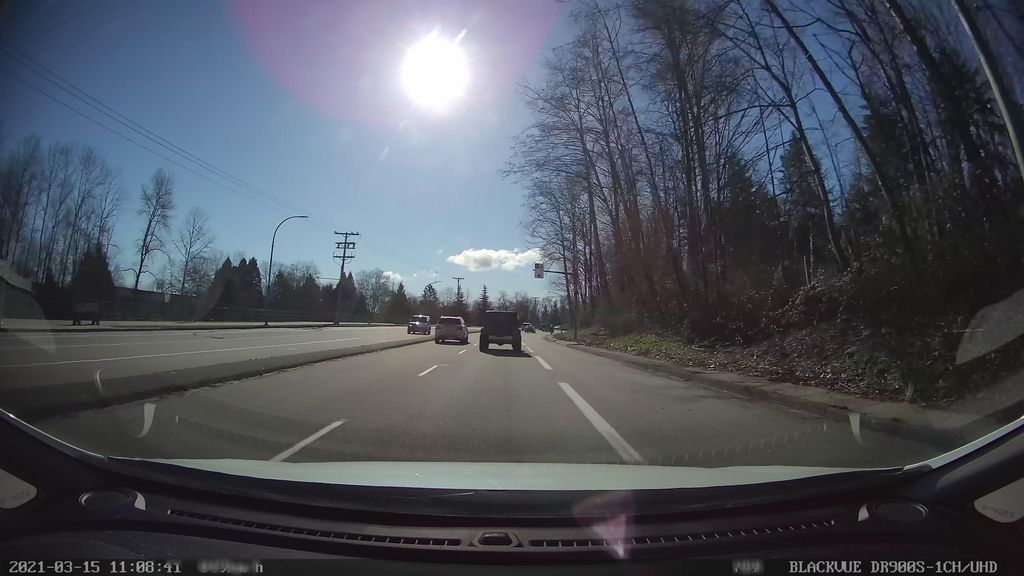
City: vancouver